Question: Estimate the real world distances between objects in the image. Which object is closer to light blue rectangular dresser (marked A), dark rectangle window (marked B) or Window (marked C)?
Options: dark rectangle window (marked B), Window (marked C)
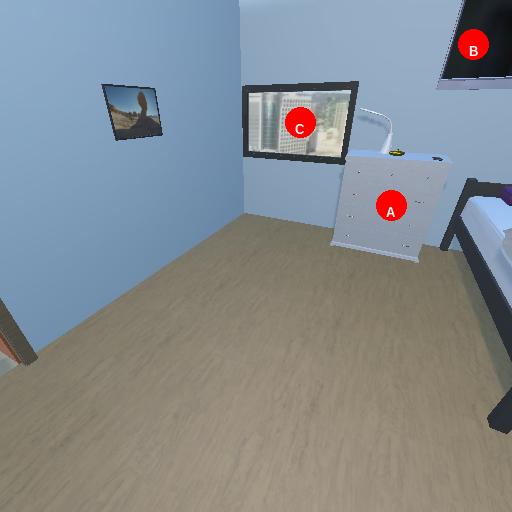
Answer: dark rectangle window (marked B)